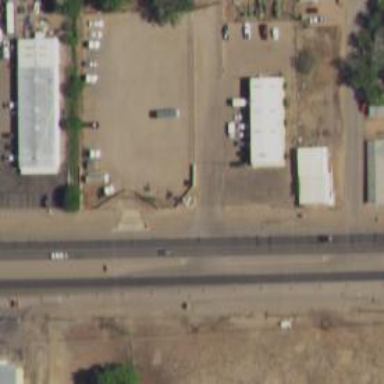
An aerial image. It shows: Asphalt road designated as trunk highway.